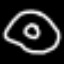
Label: donut